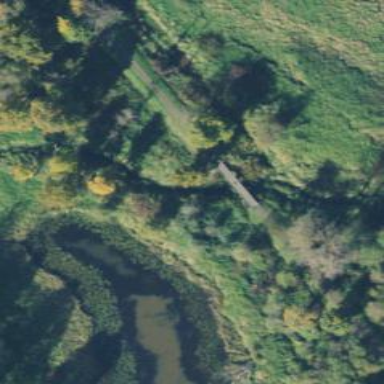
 now used as cycleway. The railway is designated as abandoned and repurposed as rail-trail."